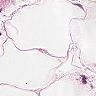
Metastatic tissue present: no